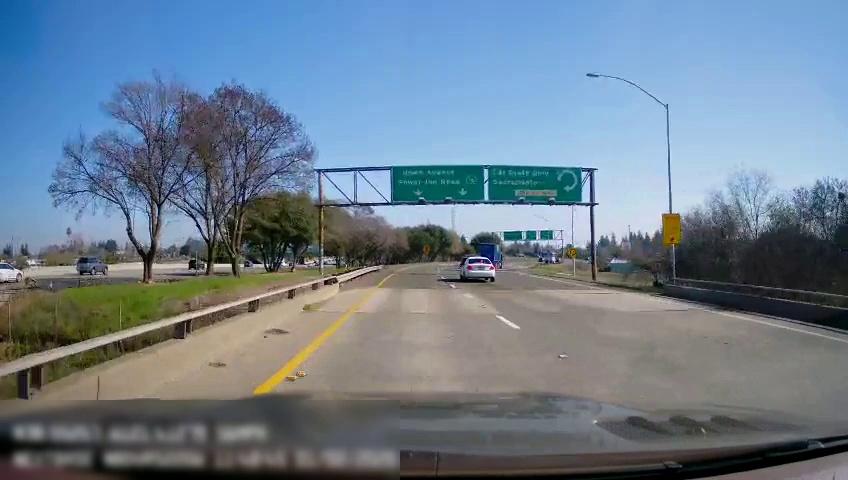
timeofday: Day
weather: Sunny
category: Drivable Space
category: Vehicles | Car
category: Vehicles | SUV
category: Vehicles | SUV
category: Vehicles | Car
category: Vehicles | Truck
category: Vehicles | Truck
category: Lanes | Alternate Lane
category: Lanes | Current Lane
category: Lanes | Alternate Lane
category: Traffic | Signs
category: Traffic | Signs
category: Traffic | Signs
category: Traffic | Signs
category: Traffic | Signs
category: Traffic | Signs
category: Traffic | Signs
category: Traffic | Signs